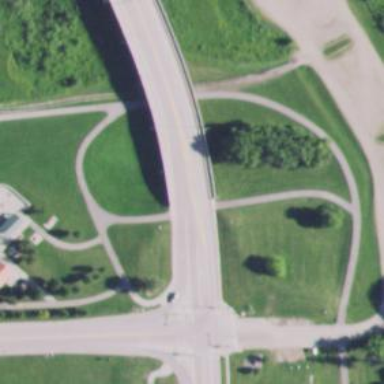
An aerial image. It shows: Tertiary_link road with bridge.